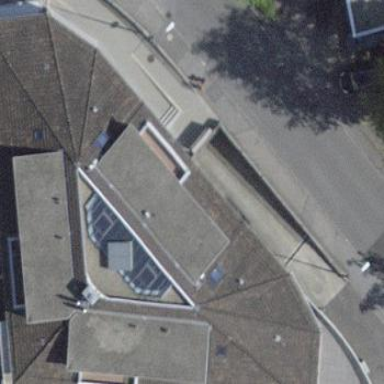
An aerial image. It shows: Hipped roof apartment building.